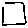
Label: square